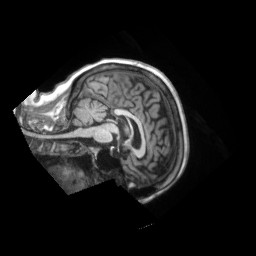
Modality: T1w
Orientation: sagittal
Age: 64
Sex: female
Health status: ill
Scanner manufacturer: siemens
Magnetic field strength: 3 T
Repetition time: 2.2 s
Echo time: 0.00157 s